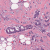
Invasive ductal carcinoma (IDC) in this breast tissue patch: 1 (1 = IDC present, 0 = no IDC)